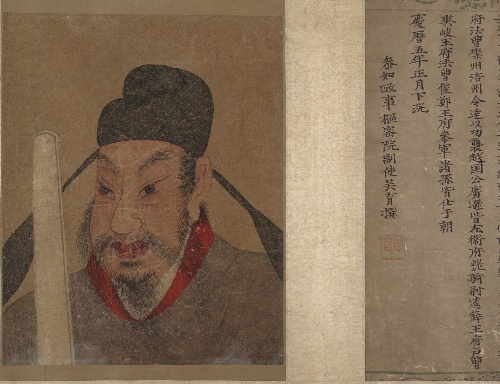
Title: 明   佚名（仿）吳育   新安汪氏譜牒   卷|Portrait of a Member and Record of the Wang Family
Artist: Wu Yu|Unidentified artist
Artist bio: Chinese, 1004–1058|
Object type: Handscroll
Classification: Paintings
Medium: Handscroll; calligraphy, ink on paper; portrait, ink and color on paper
Culture: China
Period: Ming dynasty (1368-1644)
Dimensions: 13 1/8 x 9 3/4 in. (33.3 x 24.8 cm)
Department: Asian Art
Credit line: From the Collection of A. W. Bahr, Purchase, Fletcher Fund, 1947
Accession year: 1947
Repository: Metropolitan Museum of Art, New York, NY
Tags: Men|Portraits